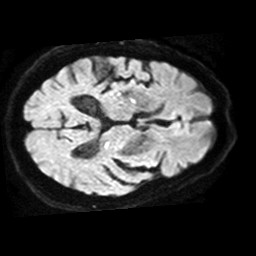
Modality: TRACE
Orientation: axial
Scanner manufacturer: philips
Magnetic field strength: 1.5 T
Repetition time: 3.681 s
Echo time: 0.09411 s